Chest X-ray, AP view. Patient: 62 years old, sex F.
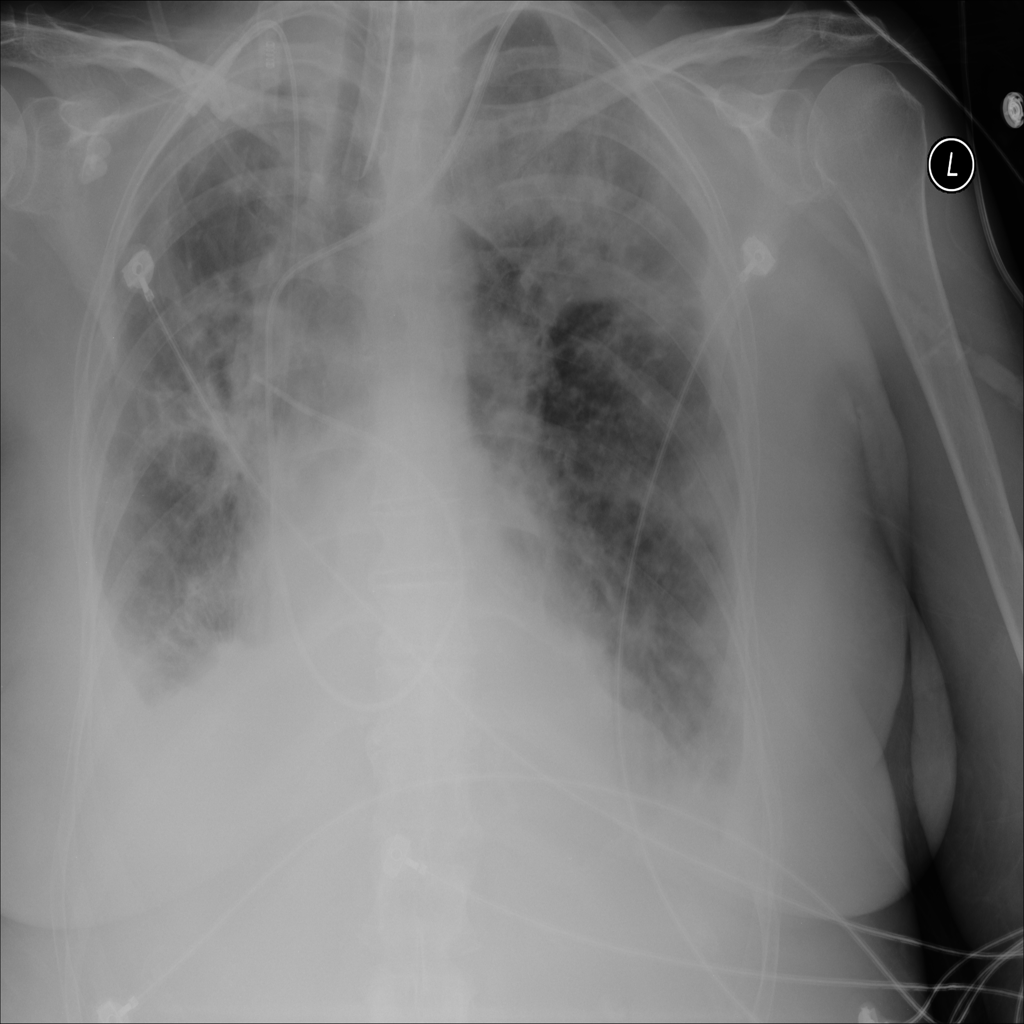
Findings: Effusion, Infiltration